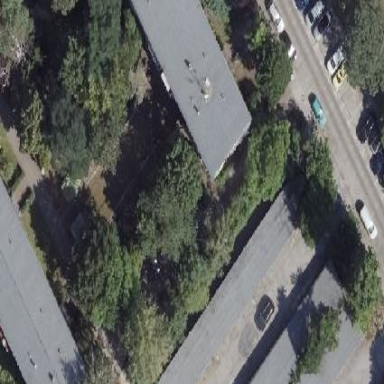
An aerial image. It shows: Garages with flat roofs.